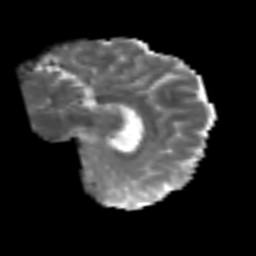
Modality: MD
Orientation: sagittal
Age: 40
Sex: female
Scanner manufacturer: siemens
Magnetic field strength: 3 T
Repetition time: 6.1 s
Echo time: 0.101 s